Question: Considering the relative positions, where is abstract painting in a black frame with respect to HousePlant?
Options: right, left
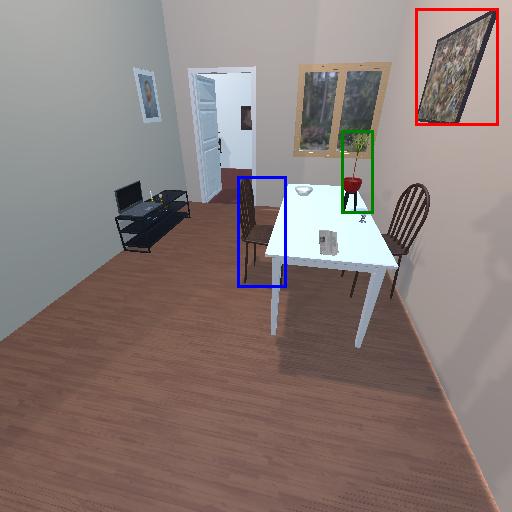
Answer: right